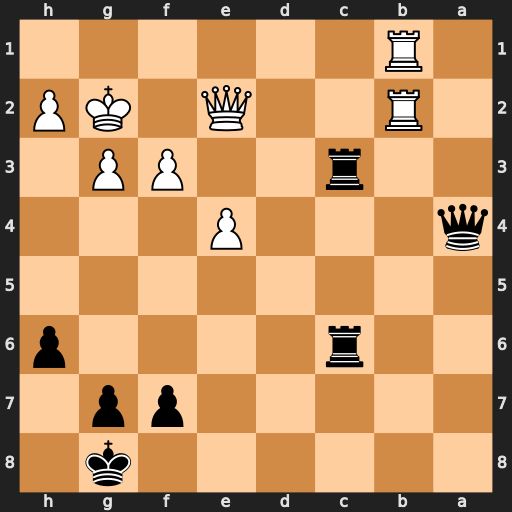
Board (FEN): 6k1/5pp1/2r4p/8/q3P3/2r2PP1/1R2Q1KP/1R6
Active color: b
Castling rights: -
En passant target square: -
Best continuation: Rc2 Rxc2 Rxc2 Rb2 Rxe2+